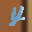
Label: 4